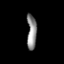
Tissue: lung
Cell type: Epithelial cells
Senescence score: 0.5433
Nuclear area (px): 334
Mean DAPI intensity: 138.356